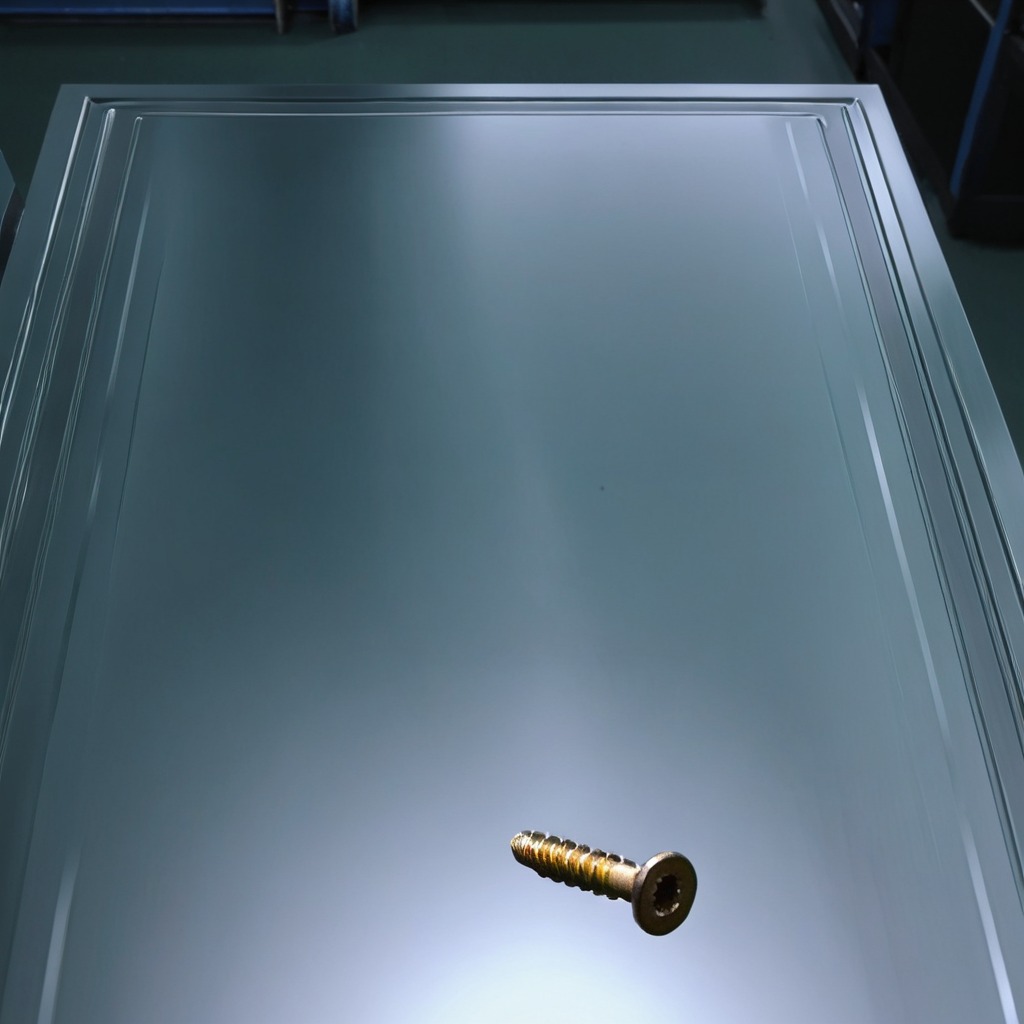
A metal screw is lying on a metal table in a machine shop under fluorescent lights.